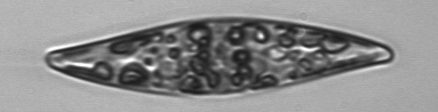
Label: Pleurosigma